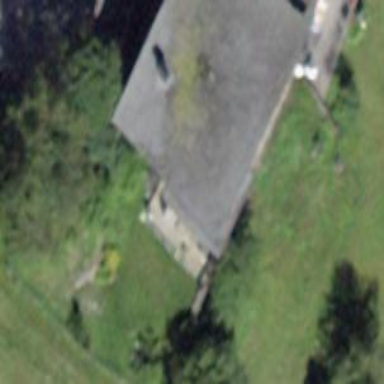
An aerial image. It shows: Building with tile roof.